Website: macys
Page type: delivery-shipping
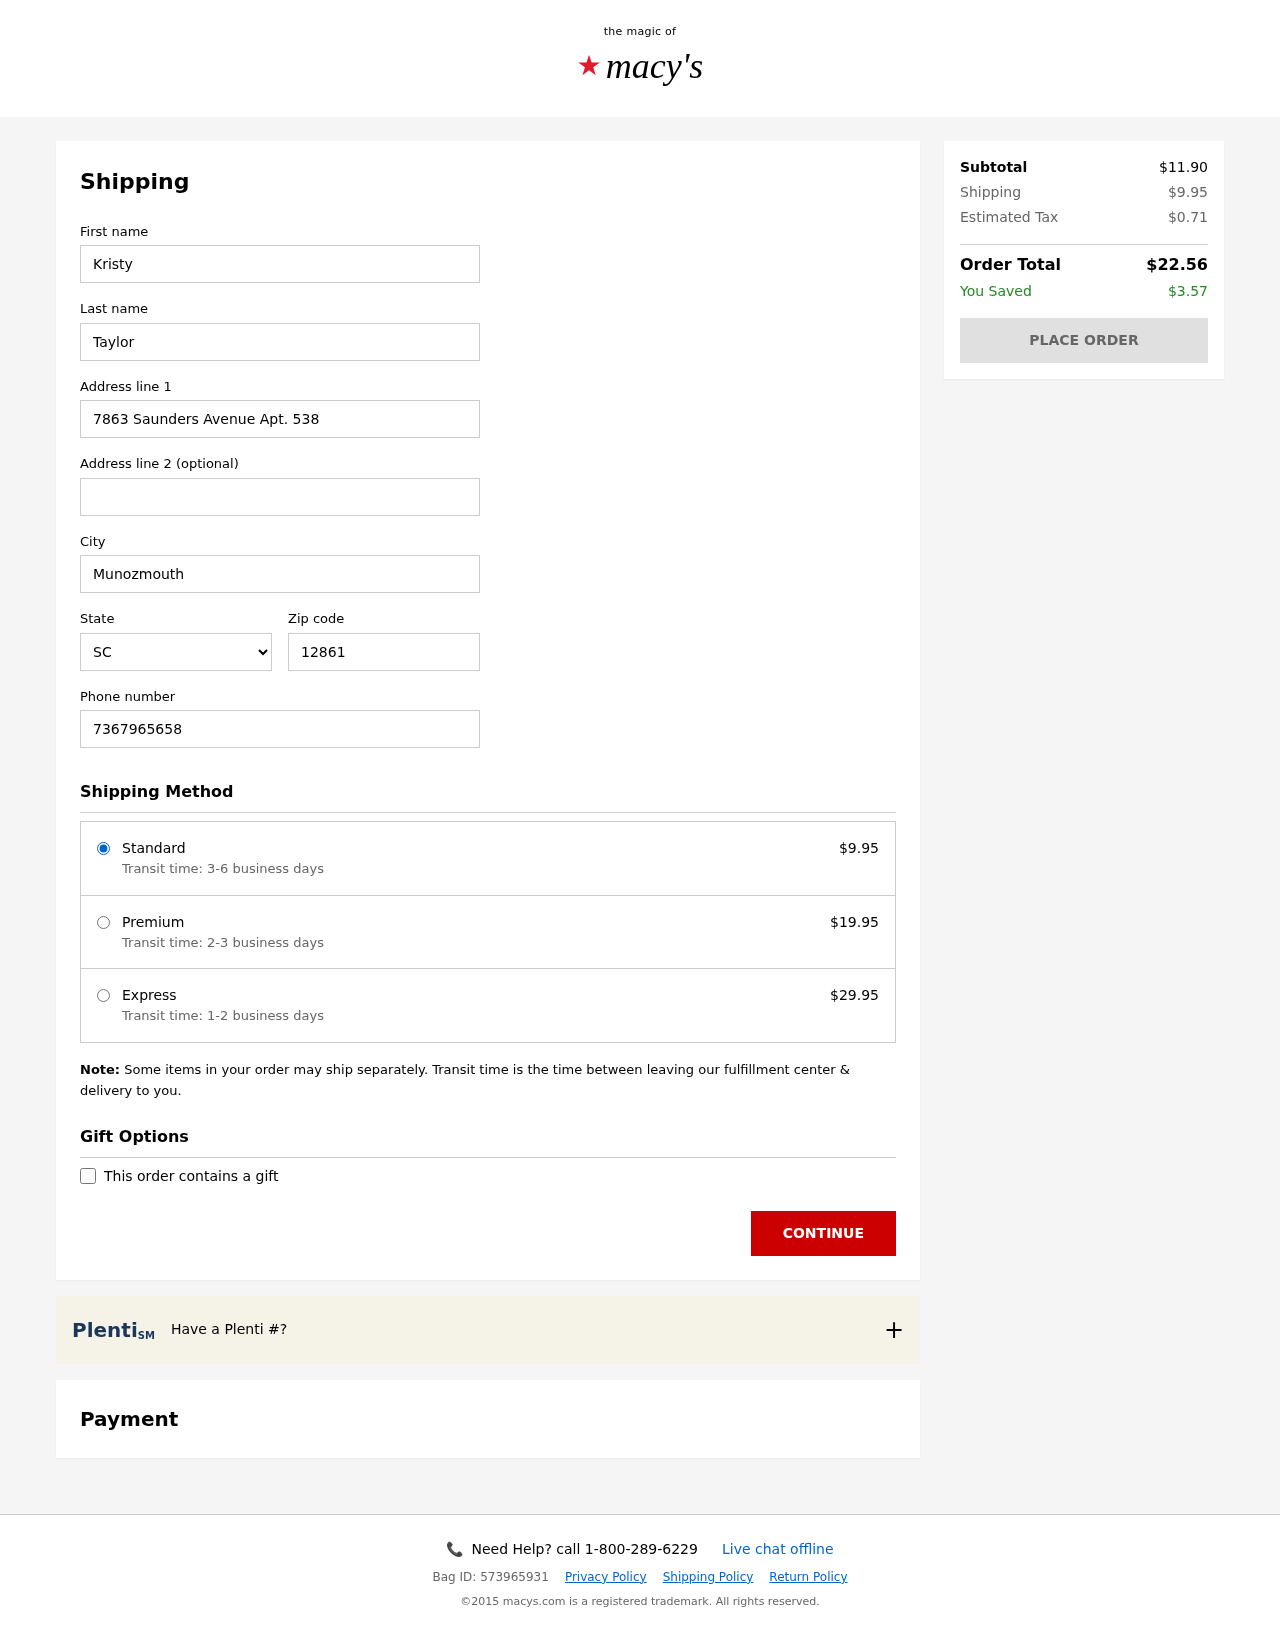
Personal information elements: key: PII_CITY
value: Munozmouth
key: PII_FIRSTNAME
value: Kristy
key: PII_LASTNAME
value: Taylor
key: PII_PHONE
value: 7367965658
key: PII_POSTCODE
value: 12861
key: PII_STATE_ABBR
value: SC
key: PII_STREET
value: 7863 Saunders Avenue Apt. 538
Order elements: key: ORDER_SHIPPING_COST
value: $9.95
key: ORDER_SHIPPING_PREMIUM
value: $19.95
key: ORDER_SHIPPING_EXPRESS
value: $29.95
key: ORDER_SUBTOTAL
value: $11.90
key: ORDER_TAX
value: $0.71
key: ORDER_TOTAL
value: $22.56
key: ORDER_SAVINGS
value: $3.57